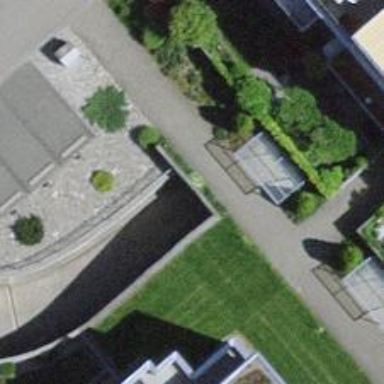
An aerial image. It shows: Parking entrance.